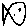
Label: fish